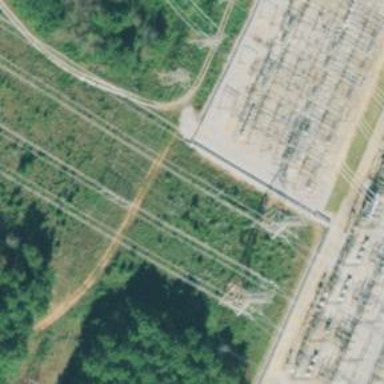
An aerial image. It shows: Switch for power supply.